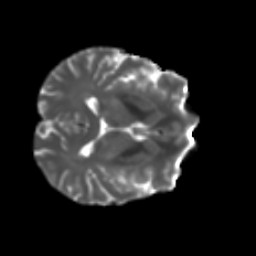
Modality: T2w
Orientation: axial
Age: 48
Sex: male
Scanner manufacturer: ge
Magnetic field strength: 3 T
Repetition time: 7.8 s
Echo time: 0.0606 s